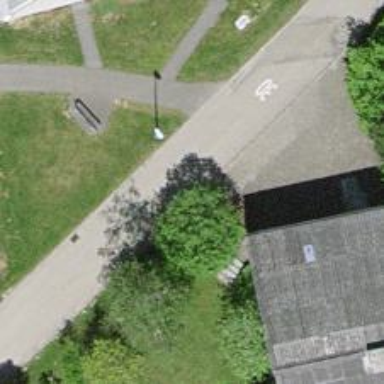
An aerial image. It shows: Residential driveway.